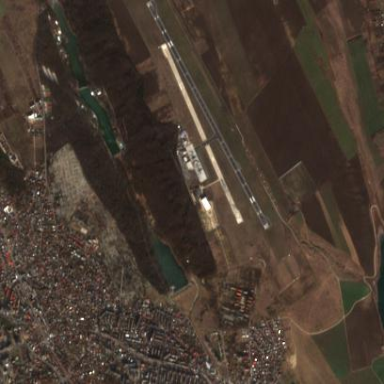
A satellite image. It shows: View of runway in airport.